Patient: sex M, age 44
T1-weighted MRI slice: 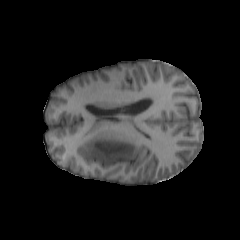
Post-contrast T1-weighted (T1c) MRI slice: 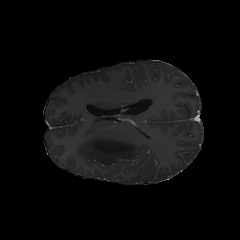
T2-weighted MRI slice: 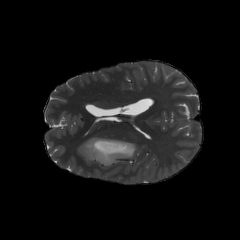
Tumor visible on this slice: yes
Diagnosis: Astrocytoma, IDH-mutant
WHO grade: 3